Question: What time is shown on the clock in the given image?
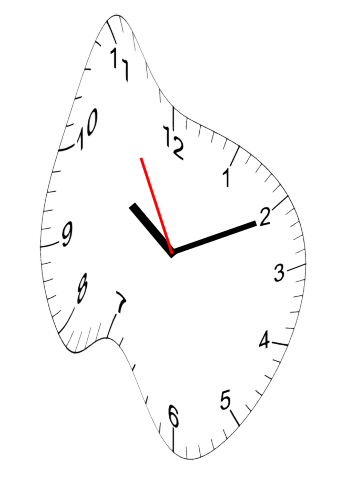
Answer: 10:10:55